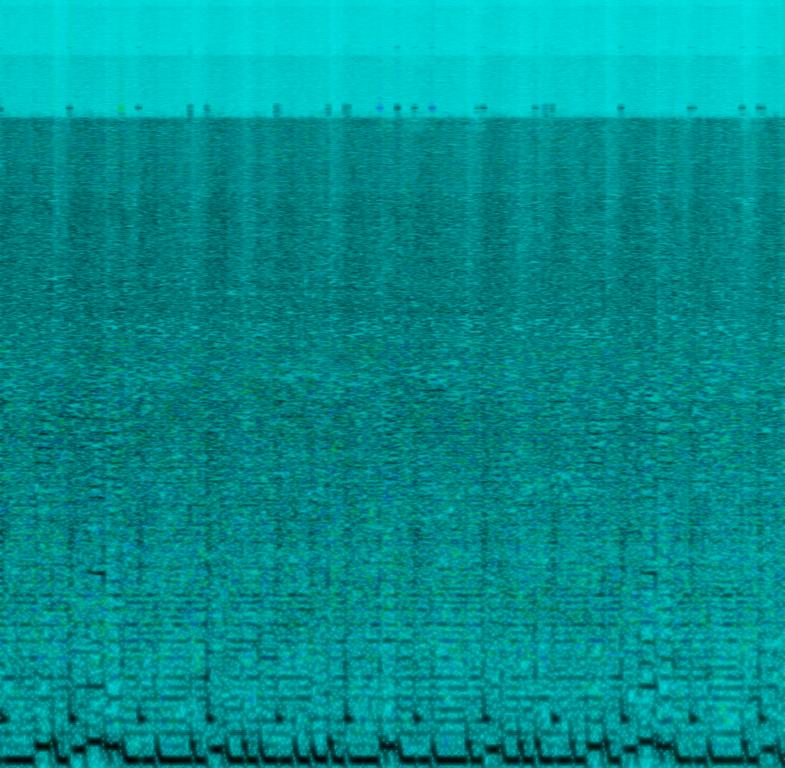
This is hardcore electronic music piece. The rhythmic background consists of a fast tempo electronic drum beat with a crisp sound. There is an aggressive fuzzy bass. The atmosphere is energetic. This piece could be used in the soundtrack of a mobile car racing game.